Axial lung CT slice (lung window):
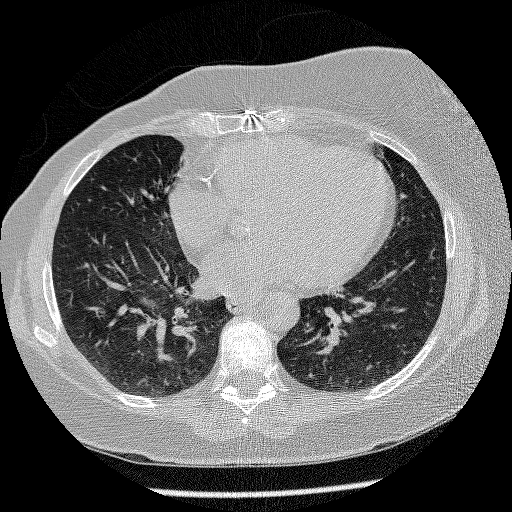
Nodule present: no